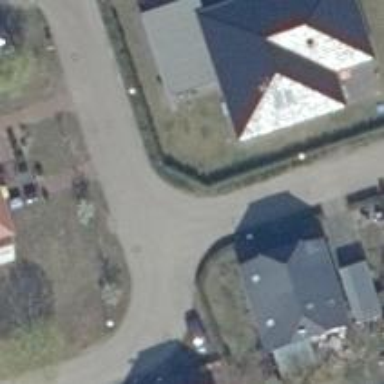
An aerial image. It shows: Residential road without sidewalk.